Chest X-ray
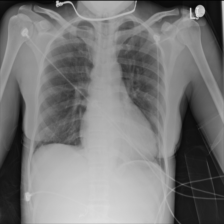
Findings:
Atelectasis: negative
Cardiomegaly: negative
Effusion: negative
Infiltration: negative
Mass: negative
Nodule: negative
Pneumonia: negative
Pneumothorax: negative
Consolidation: negative
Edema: negative
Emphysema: negative
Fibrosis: negative
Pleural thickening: negative
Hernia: negative